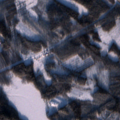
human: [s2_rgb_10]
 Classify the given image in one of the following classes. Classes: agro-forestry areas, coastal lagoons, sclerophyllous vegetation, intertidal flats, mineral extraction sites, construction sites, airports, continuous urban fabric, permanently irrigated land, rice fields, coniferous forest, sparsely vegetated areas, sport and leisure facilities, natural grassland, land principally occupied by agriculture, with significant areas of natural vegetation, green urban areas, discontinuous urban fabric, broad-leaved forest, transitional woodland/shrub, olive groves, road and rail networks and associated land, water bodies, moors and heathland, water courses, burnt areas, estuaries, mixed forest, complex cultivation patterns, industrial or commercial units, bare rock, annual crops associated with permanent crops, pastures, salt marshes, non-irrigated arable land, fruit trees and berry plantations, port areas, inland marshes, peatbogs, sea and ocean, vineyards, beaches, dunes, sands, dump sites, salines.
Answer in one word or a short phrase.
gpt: coniferous forest, mixed forest, transitional woodland/shrub, inland marshes